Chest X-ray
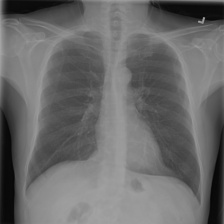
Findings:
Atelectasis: negative
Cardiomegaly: negative
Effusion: negative
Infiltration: negative
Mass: negative
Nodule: negative
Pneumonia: negative
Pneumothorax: negative
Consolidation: negative
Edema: negative
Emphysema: negative
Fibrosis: negative
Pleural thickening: negative
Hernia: negative